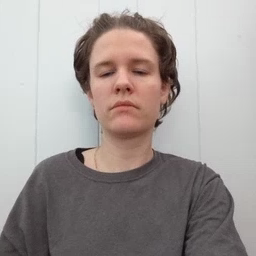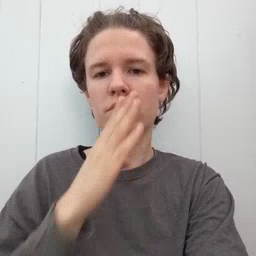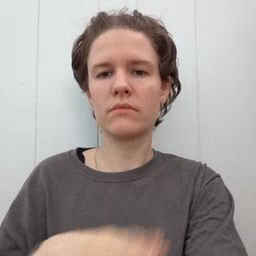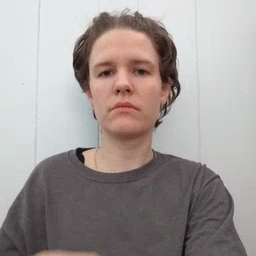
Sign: quiet